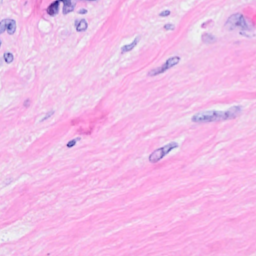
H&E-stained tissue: Breast